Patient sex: M
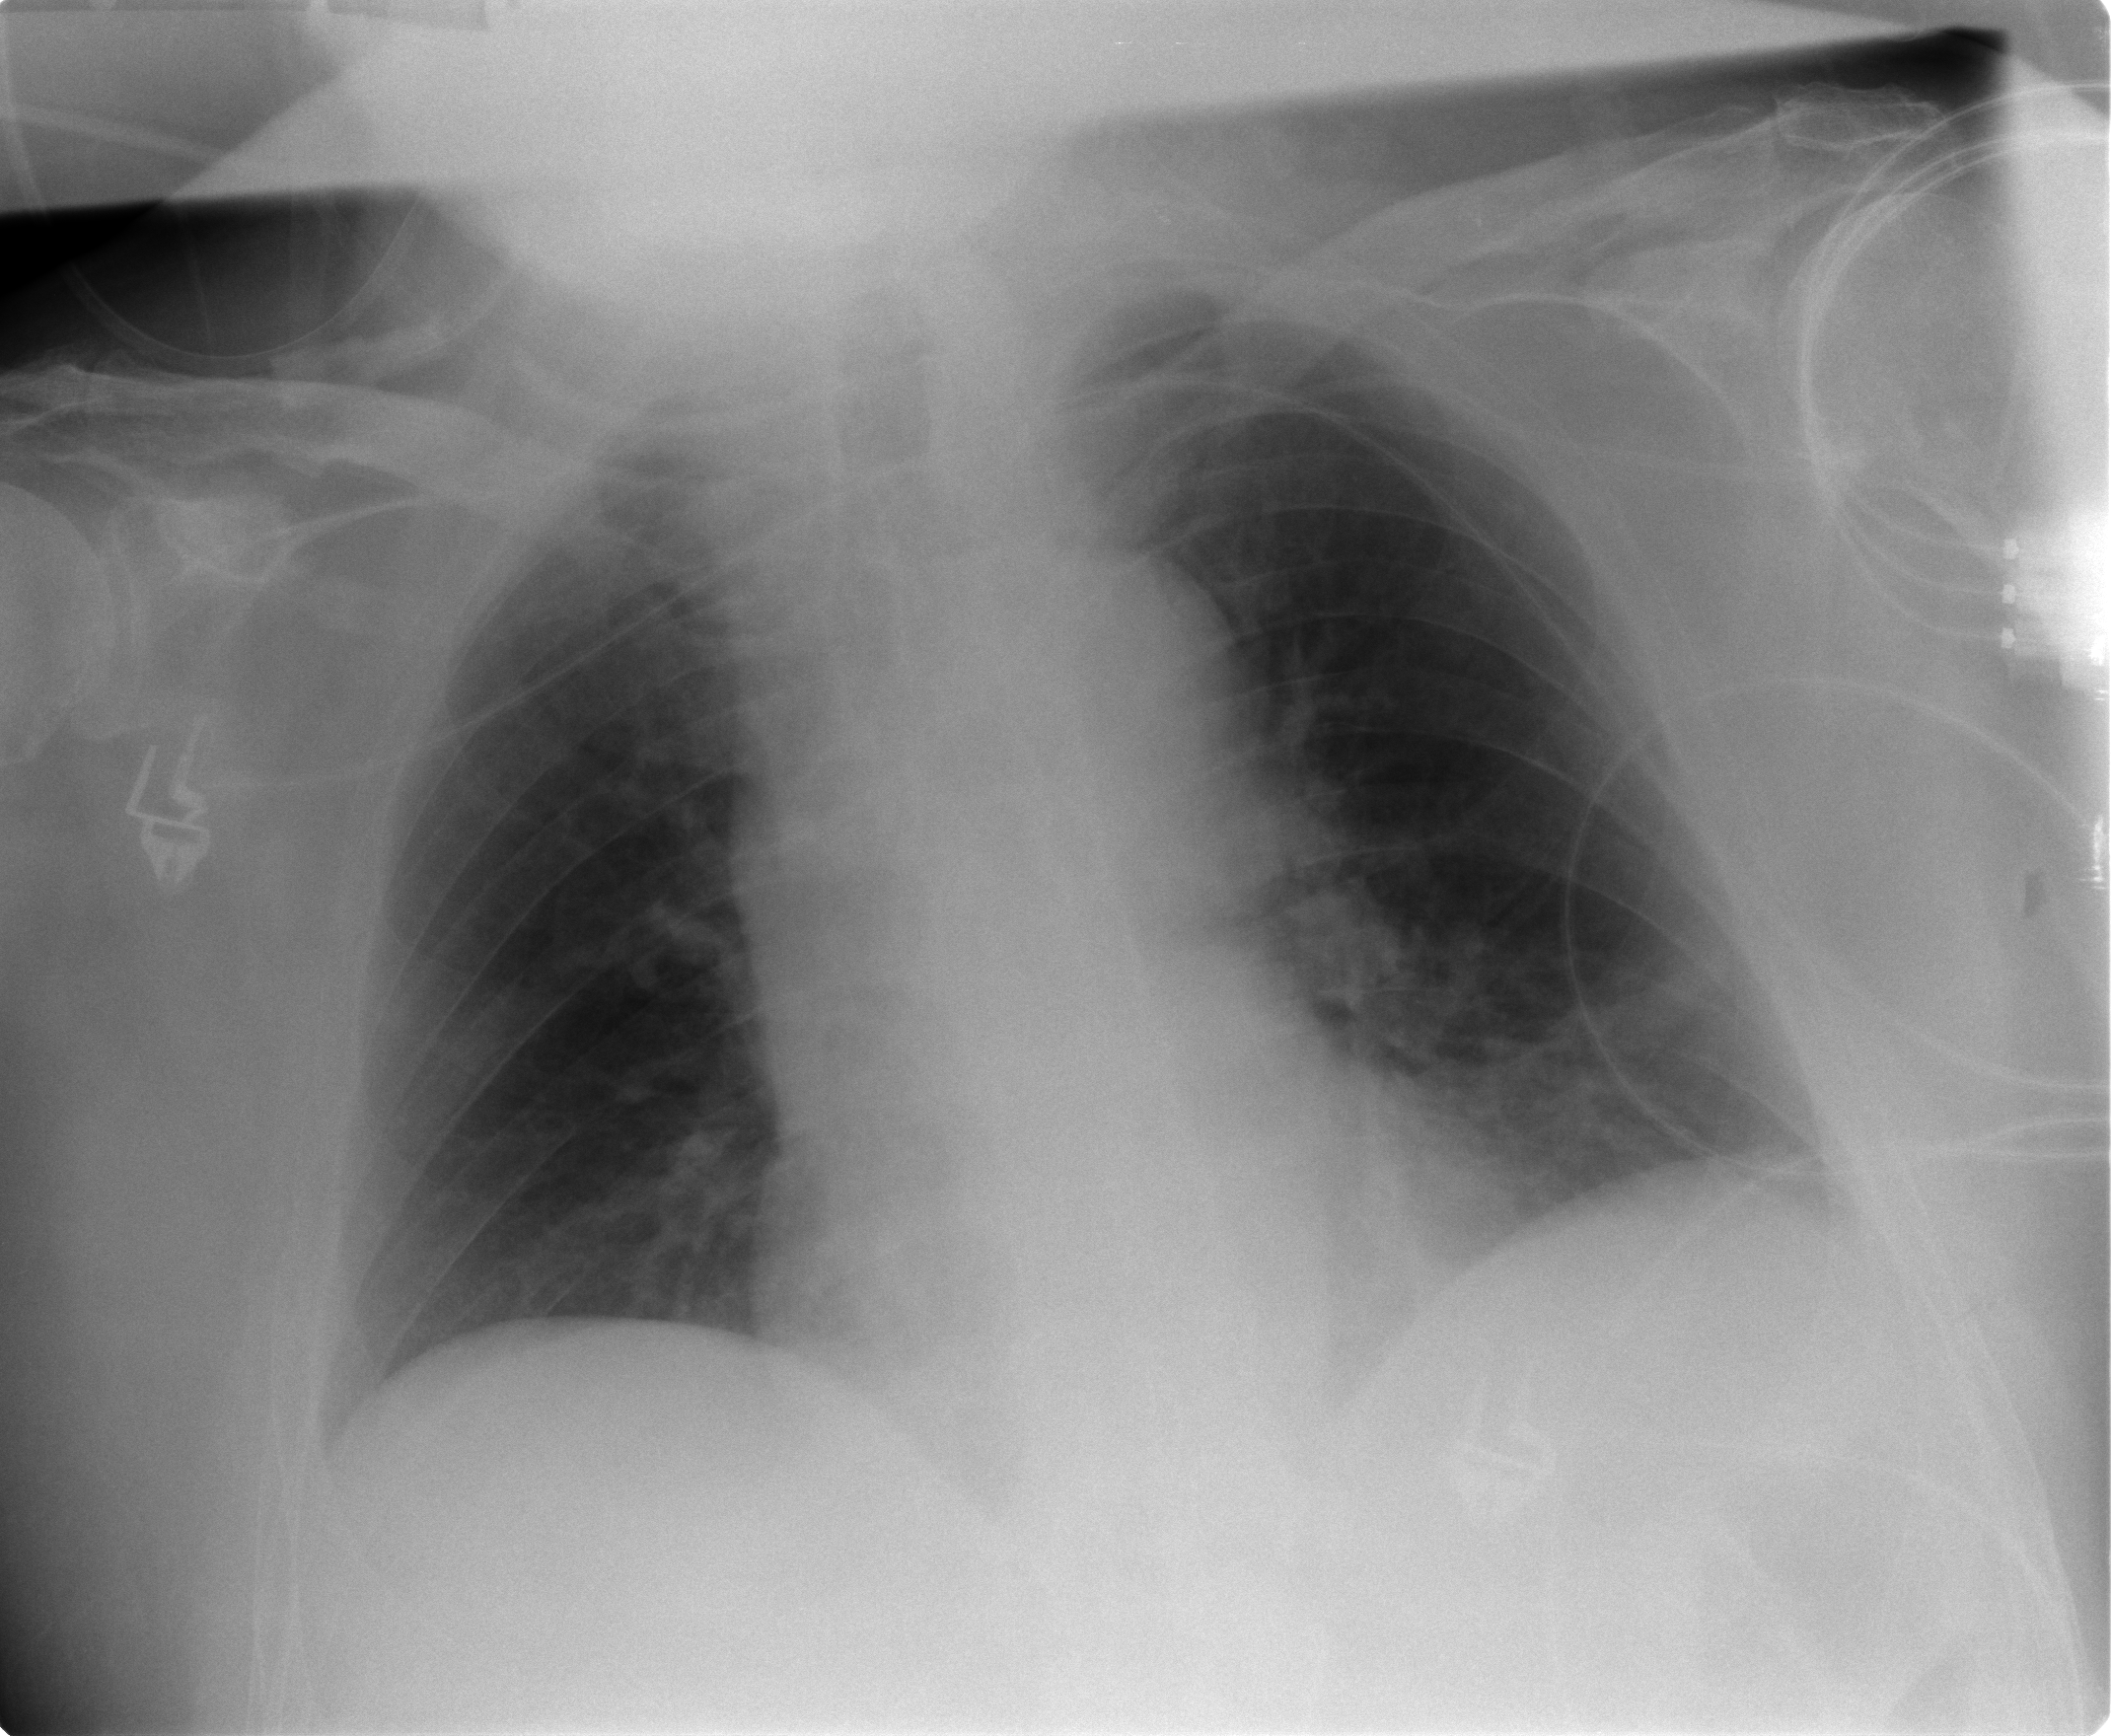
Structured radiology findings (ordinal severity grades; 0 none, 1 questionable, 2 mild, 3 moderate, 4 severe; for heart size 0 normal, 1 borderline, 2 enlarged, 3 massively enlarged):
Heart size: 0
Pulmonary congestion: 0
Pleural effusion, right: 0
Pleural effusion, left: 1
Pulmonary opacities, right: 0
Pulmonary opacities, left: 1
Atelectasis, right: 0
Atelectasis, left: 2